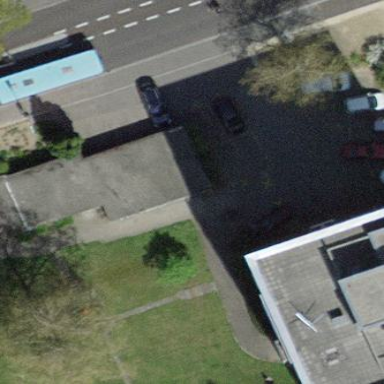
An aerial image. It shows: Garage.